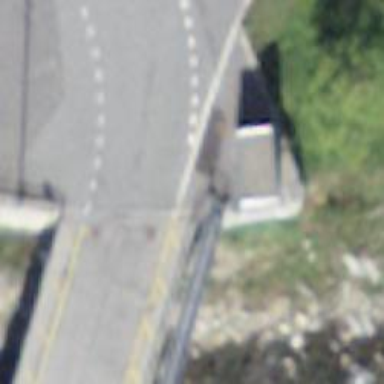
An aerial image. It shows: Unclassified road with asphalt surface crossing bridge.